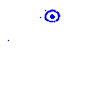
Particle: pion